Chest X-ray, PA view. Patient: 45 years old, sex M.
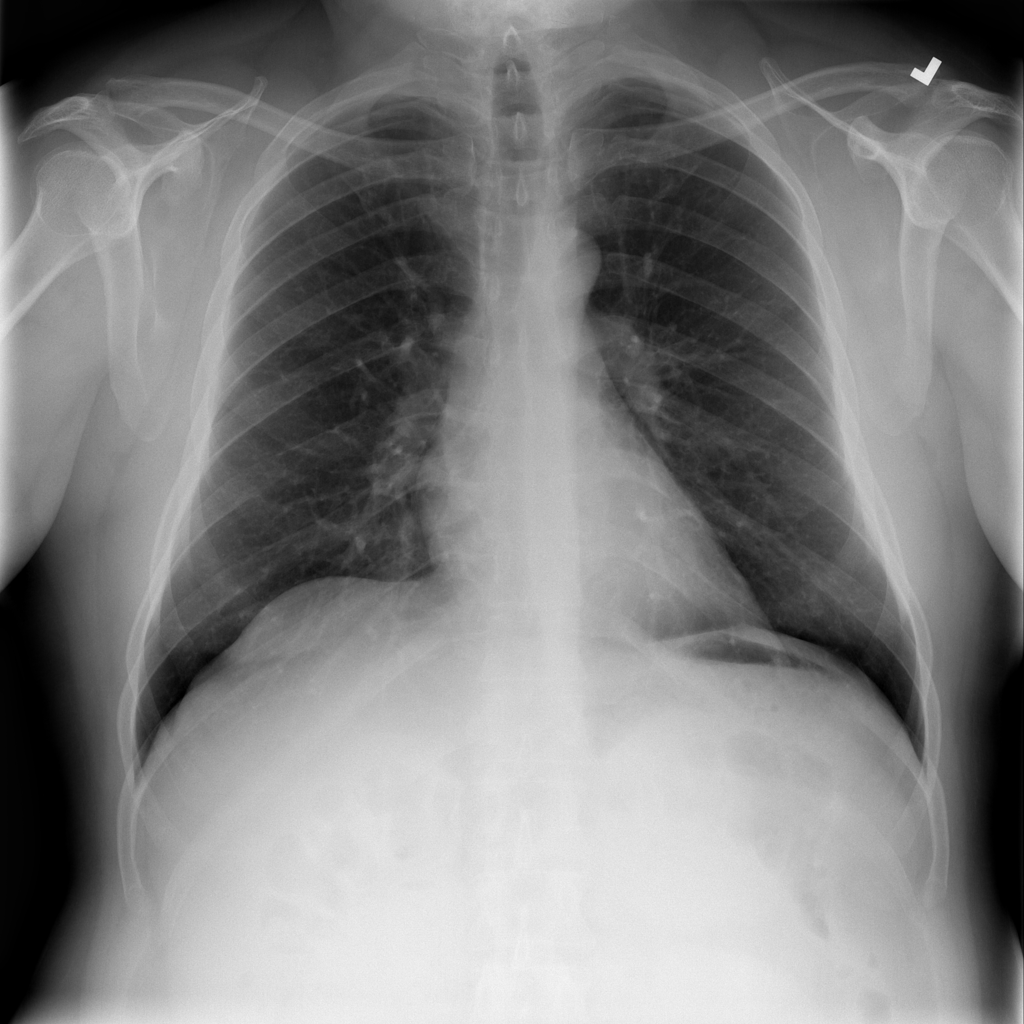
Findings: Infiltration